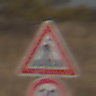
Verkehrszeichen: FussgaengerueberwegLinks
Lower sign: Geschwindigkeit80
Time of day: MorningAfternoon
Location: Outdoor (Nature)
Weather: PartlyCloudy
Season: NotSpecified
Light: Natural